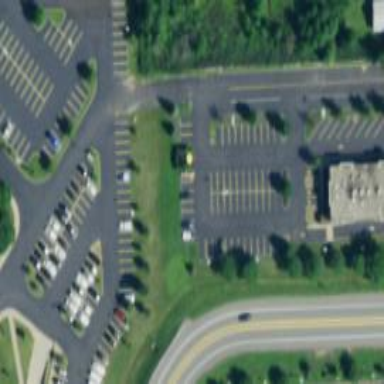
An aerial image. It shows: Asphalt road designated for service vehicles.